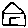
Label: house